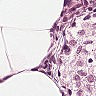
Metastatic tissue present: no